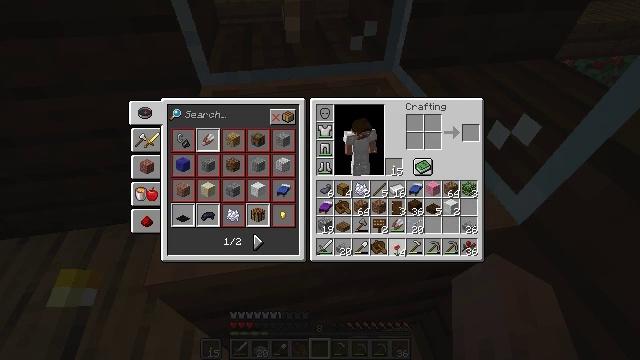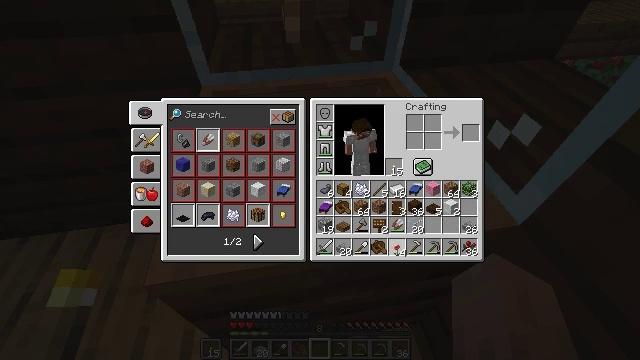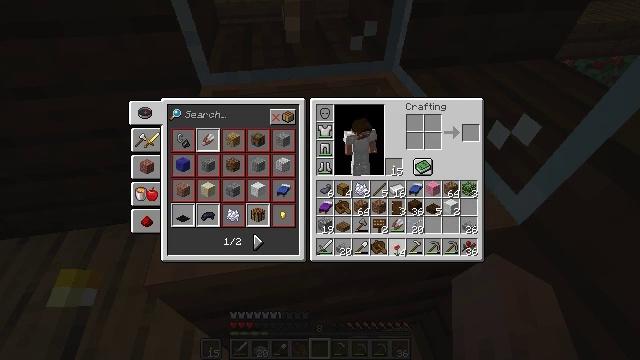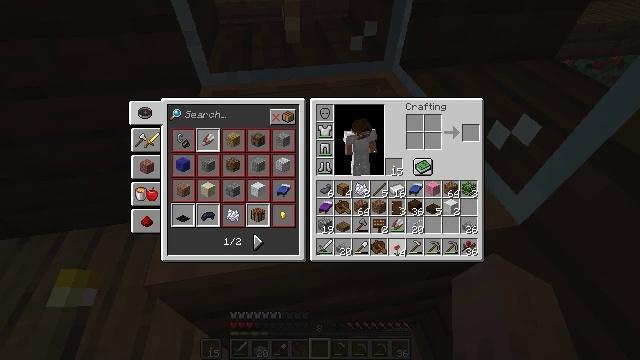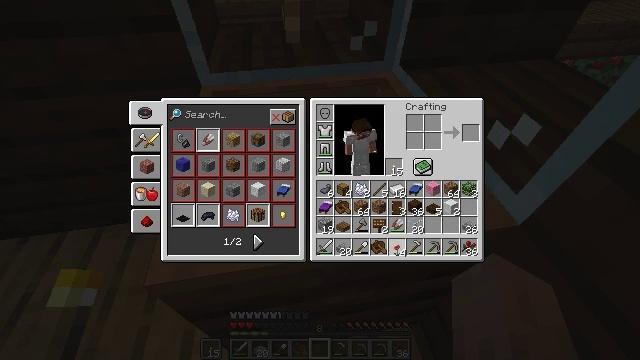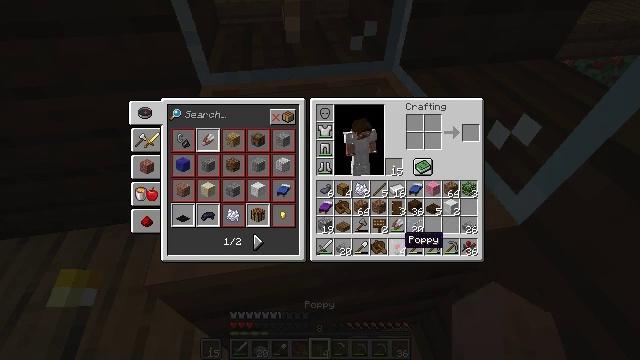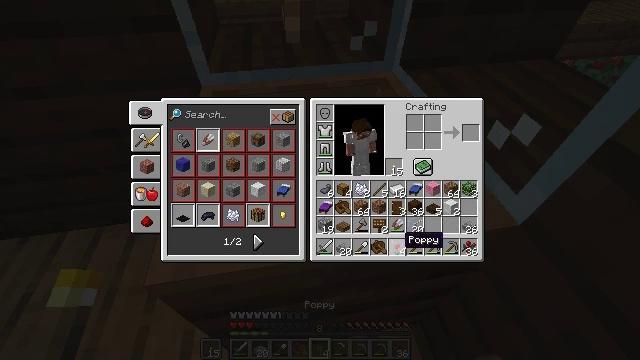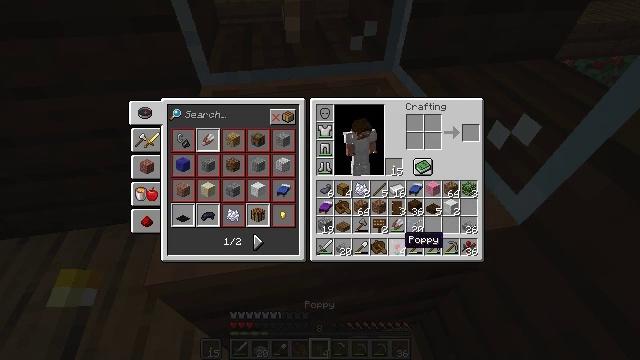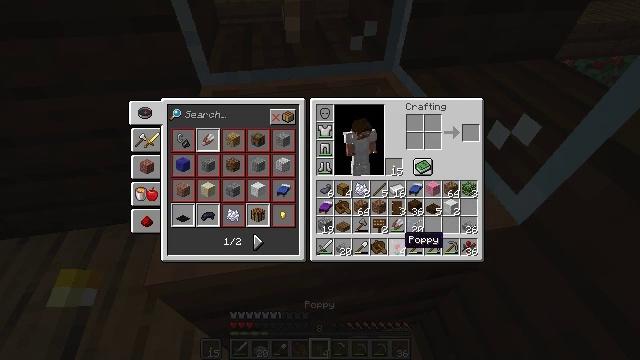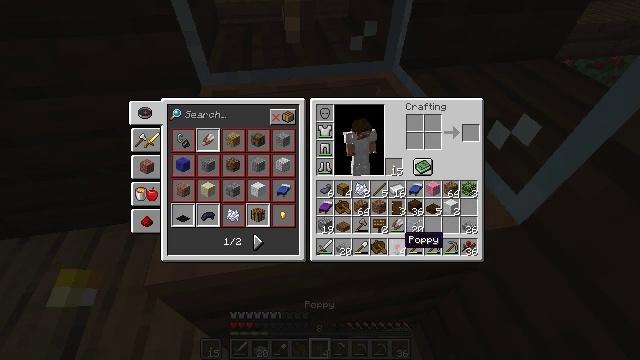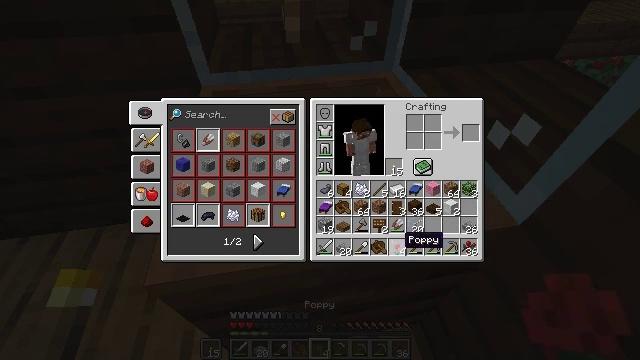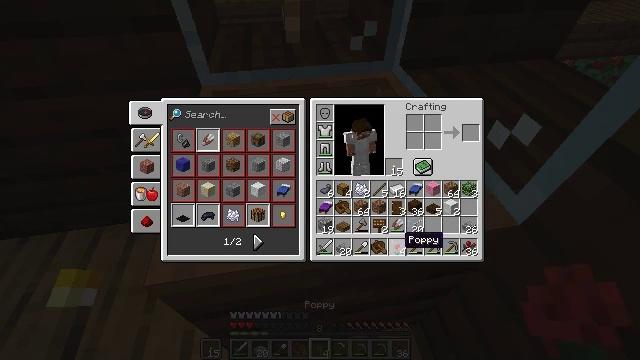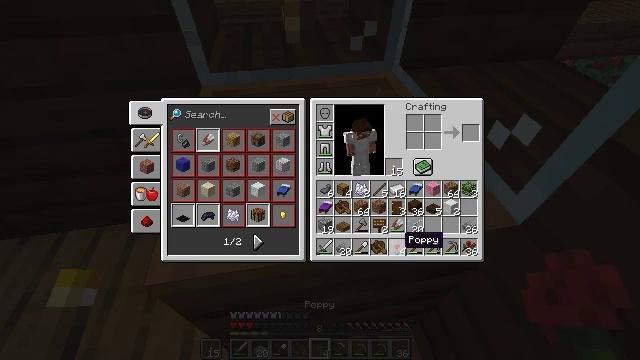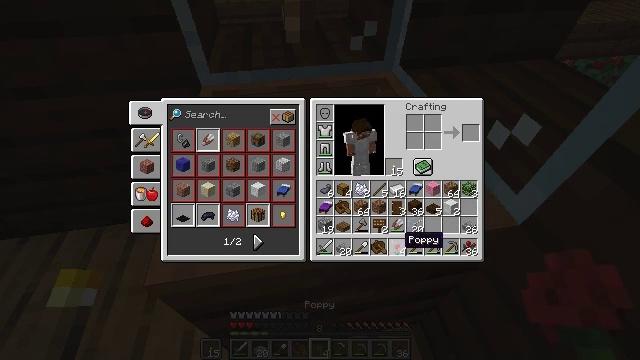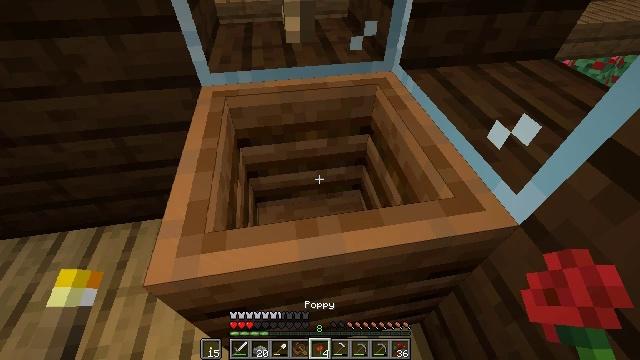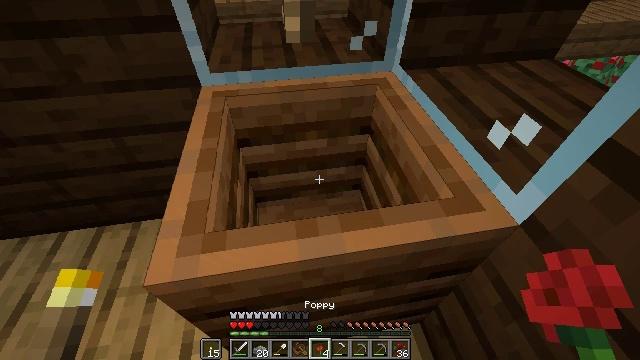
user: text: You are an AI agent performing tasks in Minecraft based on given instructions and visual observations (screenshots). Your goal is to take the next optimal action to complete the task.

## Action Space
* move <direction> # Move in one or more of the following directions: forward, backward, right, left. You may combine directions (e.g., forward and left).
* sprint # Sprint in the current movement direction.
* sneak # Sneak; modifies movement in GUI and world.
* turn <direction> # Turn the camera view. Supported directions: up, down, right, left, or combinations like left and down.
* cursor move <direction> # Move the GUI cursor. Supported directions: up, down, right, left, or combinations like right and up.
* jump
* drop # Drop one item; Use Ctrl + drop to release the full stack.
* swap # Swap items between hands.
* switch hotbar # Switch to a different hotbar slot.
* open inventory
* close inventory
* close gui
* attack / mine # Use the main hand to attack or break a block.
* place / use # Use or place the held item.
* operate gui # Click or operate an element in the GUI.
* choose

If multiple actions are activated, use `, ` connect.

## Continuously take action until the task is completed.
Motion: motion action
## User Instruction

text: Use a crafting table to make pumpkin seeds.
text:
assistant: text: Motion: no_op
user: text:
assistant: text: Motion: operate gui
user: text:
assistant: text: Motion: operate gui
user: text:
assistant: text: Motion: operate gui
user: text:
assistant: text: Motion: no_op
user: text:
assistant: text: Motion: no_op
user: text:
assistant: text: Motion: no_op
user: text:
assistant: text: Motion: no_op
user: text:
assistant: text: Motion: no_op
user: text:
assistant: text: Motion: no_op
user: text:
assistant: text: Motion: no_op
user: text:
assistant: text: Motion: no_op
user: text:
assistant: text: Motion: no_op
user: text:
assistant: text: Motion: no_op
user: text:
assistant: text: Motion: no_op
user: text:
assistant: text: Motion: no_op
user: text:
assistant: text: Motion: no_op
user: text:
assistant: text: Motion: no_op
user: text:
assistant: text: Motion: no_op
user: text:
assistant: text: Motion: no_op
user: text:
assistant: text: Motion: use / place
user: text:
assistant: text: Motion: use / place
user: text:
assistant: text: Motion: use / place
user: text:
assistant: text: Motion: use / place
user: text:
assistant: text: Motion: use / place
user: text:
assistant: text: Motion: use / place
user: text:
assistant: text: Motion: use / place
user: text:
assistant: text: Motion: use / place
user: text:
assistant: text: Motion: use / place
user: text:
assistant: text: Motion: use / place